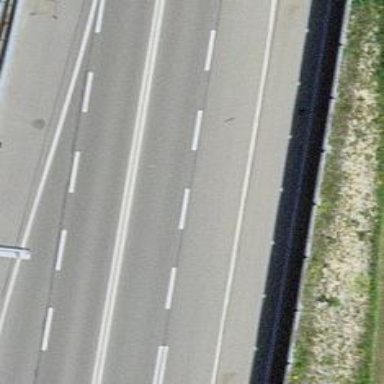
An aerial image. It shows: Motorway link.